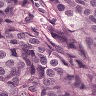
Metastatic tissue present: yes